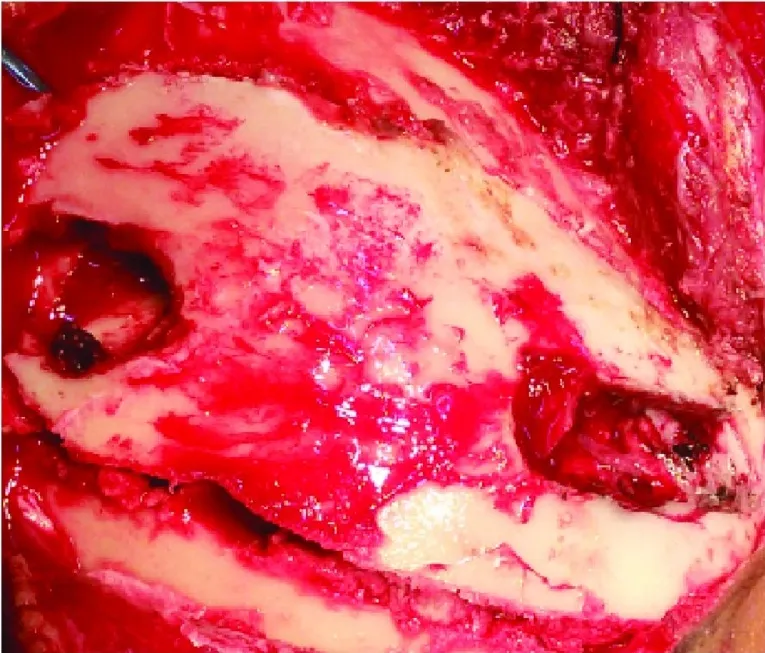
Intra-operative picture showing two sites of compound depressed fracture and the craniotomy performed circling both of them.
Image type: medical_photograph (other_medical_photograph)